Оптоволокно состоит из цилиндрической сердцевины радиусом $a$, сделанной из прозрачного материала, показатель преломления которого изменяется от $n=n_1$ на оси до $n=n_2$ (причем $1{<}n_2{<}n_1$ ) на расстоянии $a$ от оси по закону: $$n(x)=n_1\sqrt{1-\alpha^2x^2}{,} $$ где $x$ – расстояние от оси сердцевины, $\alpha$ – константа.  Сердцевина окружена оболочкой из материала с постоянным показателем преломления $n_2$ . Снаружи оптоволокна – воздух с показателем преломления $n_0$. Пусть $Oz$ – ось оптоволокна, $O$ – начало оптоволокна (центр сечения). $$n_0=1{.}000;~n_1=1{.}500;~n_2=1{.}460;~a=25~\text{мкм}{.} $$
Часть A. Первый вид плоских траекторий (3.5 балла) Монохроматический луч света входит в волокно в точке $O$ под углом падения $\theta_1$, плоскость падения луча $xOz$.
Покажите, что в любой точке хода луча в оптоволокне показатель преломления материала $n$ и угол $\theta$ между лучом и осью $Oz$ удовлетворяют соотношению $n\cos\theta=C$, где $C$– константа. Выразите $C$ через $n_1$ и $\theta_1$.
Используя результат пункта $\mathrm{A1}$ и тригонометрическое тождество $\cos\theta=1/\sqrt{1+\operatorname{tg}^2\theta}$, где $\operatorname{tg}\theta=dx/dz=x'$- угловой коэффициент касательной к траектории луча в точке ($x,z$), выведите уравнение для $x'$, не содержащее угол $\theta$.
Получите выражение для $x$ как функции от $z$ ($x=f(z)$), удовлетворяющее полученному в пункте $\mathrm{A2}$ уравнению. Это будет уравнение траектории луча света в оптоволокне. Ответ выразите через $n_1$, $n_2$, $\theta_1$, $a$ и $z$.
Постройте эскиз траекторий лучей света, входящих в оптоволокно под двумя различными углами падения $\theta_i$ (за один полный период).
Найдите максимальный угол падения $\theta_{iM}$, при котором луч света может распространяться по сердцевине волокна. Выразите через $n_1$ и $n_2$ и приведите его численное значение.
Часть B. Световые импульсы (4.0 балла) Свет используется для передачи сигналов в форме очень коротких световых импульсов (с незначительной шириной импульса).
Определите выражение для координат $z$ точек пересечения луча с осью $Oz$ при $\theta_i\neq{0}$. Ответы выразите через $n_1$, $n_2$, $\theta_1$ и $a$.
Определите время $\tau$, за которое свет доходит от точки $O$ до первой точки пересечения траектории с $Oz$, при угле падения $\theta_i\neq{0}$ и $\theta_i\leq{\theta_{iM}}$. Ответ выразите через $n_1$, $n_2$, $\theta_1$, $\alpha$ и $c$. Отношение координаты $z$ первой точки пересечения с $Oz$ ко времени $\tau$ называется скоростью распространения $v$ светового сигнала вдоль оптоволокна. Предположим, что эта скорость монотонно зависит от $\theta_i$.
Найдите скорости распространения $v_M$ и $v_0$ для углов $\theta_i=\theta_{iM}$ и $\theta_i=0$ соответственно. Выразите ответы через $c$, $n_1$, $n_2$ и приведите их численные значения. Сравните $v_M$ и $v_0$. Сравните $v_M$ и $v_0$. Сравните $v_M$ и $v_0$. Сравните $v_M$ и $v_0$.
Часть C. Оптико-электростатическая аналогия (1.0 балла) части $\mathrm{C}$ - $\mathrm{E}$ задачи решаются независимо от частей $\mathrm{A}$ и $\mathrm{B}$. Аналогии между разными задачами физики, при наличии известного решения для одной из них, зачастую позволяют получить короткое решение другой задачи.\\ В частях $\mathrm{C}$ и $\mathrm{D}$ задачи удобно воспользоваться аналогией между оптикой и механикой для анализа траектории движения луча в неоднородной оптической среде. Основным в геометрической оптике является принцип Ферма, утверждающий, что в оптической среде с показателем преломления $n\left(\vec{r}\right)$ величина оптического пути $$l_\text{о}=\displaystyle\int\limits_A^B n\left(\vec{r}\right)dl $$ между точками $A$ и $B$ принимает экстремальное значение. В основе поиска положений равновесия механических систем лежит принцип экстремума потенциальной энергии, утверждающий, что в положении равновесия потенциальная энергия системы принимает экстремальное значение. Рассмотрим невесомую нить, равномерно заряженную по длине с плотностью заряда $\lambda$ и находящуюся в электростатическом потенциале $\varphi\left(\vec{r}\right)$. Если верёвка закреплена в точках $A$ и $B$ и её собственной энергией можно пренебречь - из принципа экстремума потенциальной энергии следует, что величина $$ W_p=\lambda\int\limits_A^B\varphi\left(\vec{r}\right)dl $$ также принимает экстремальное значение. Рассмотрим такой потенциал, что $\varphi\left(\vec{r}\right)=An\left(\vec{r}\right)+B$, где $A$ – заданная, а $B$ – произвольная постоянная. Тогда, если длина нити совпадает с длиной траектории луча, форма нити совпадает с траекторией луча.
Световой импульс посылает сигнал как сходящийся пучок света, входящий в оптоволокно в точке $O$ под различными углами падения $o\leq{\theta_i}\leq{\theta_{iM}}$. Вычислите наибольшую частоту повторения импульсов $f$, при которой на расстоянии $z=1000~\text{м}$ два последовательных импульса будут различимы (то есть импульсы не перекрываются). Выразите ответ через $c$, $n_1$, $n_2$, $z$ и приведите его численное значение.
Рассмотрим нить в произвольном потенциале $\varphi(\vec{r})$. Найдите разность силы натяжения нити $T_2-T_1$ в точках с радиус-векторами $\vec{r}_2$ и $\vec{r}_1$. Ответ выразите через $\lambda$, $\varphi_1$ и $\varphi_2$.
Рассмотрим нить, находящуюся в потенциале, зависящем только от координаты $z$, т.е $\varphi=\varphi(z)$. Пусть в точке $1$ сила натяжения нити равна $T_1$, а угол между касательной к нити с осью $z$ равен $\alpha_1$. Из условия механического равновесия нити найдите её сила натяжения $T_2$ в точке $2$, в которой угол между касательной к ней с осью $z$ равен $\alpha_2$. Ответ выразите через $T_1$, $\alpha_1$ и $\alpha_2$.
Рассмотрим нить, находящуюся в сферически симметричном потенциале, зависящем только от расстояния $r$ до центра симмметрии среды, т.е $\varphi=\varphi(r)$. Пусть в точке $1$, находящейся на расстоянии $R_1$ от центра симметрии среды сила натяжения нити равна $T_1$, а угол между касательной к ней с радиус-вектором точки $1$ относительно центра симметрии равен $\alpha_1$. Из условия механического равновесия нити найдите силу её натяжения $T_2$ в точке, находящейся на расстоянии $R_2$ от центра симметрии среды, в которой угол между касательной к ней с радиус-вектором точки относительно центра симметрии равен $\alpha_2$. Ответ выразите через $T_1$, $R_1$, $\alpha_1$, $R_2$ и $\alpha_2$.
Часть D. Пространственные траектории (3.5 балла) Рассмотренная аналогия удобна при решении следующей задачи: Рассмотрим бесконечно длинный цилиндр радиусом $R$ с осью $z$, показатель преломления которого зависит от расстояния $r$ до оси цилиндра $OO'$ по закону $$ n(r)=\sqrt{2-\cfrac{r^2}{R^2}} $$ Цилиндр находится в воздухе, показатель преломления которого равен единице. Рассмотрим траектории лучей, проходящие через точку $A$ цилиндра, находящуюся на расстоянии $r_0=R/2$ от оси цилиндра. Направление распространения луча в точке входа будем характеризовать углом $\alpha_0$ между осью цилиндра и волновым вектором, а также углом $\varphi_0$, определяемым следующим образом: Пусть $\vec{e}_0$ - единичный вектор, направленный вдоль луча в точке $A$. Тогда в системе координат $x{,}y{,}z$ вектор $\vec{e}_0$ раскладывается следующим образом: $$\left(e_{0x}{,}e_{0y}{,}e_{0z}\right)=\left(\sin\alpha_0\sin\varphi_0{,}\sin\alpha_0\cos\varphi_0{,}\cos\alpha_0\right) $$
Используя результаты пунктов $\mathrm{C1}$ - $\mathrm{C3}$, докажите, что для рассматриваемых зависимостей $n(\vec{r})$ и $\varphi(\vec{r})$ сила натяжения нити $T(\vec{r})\sim{n(\vec{r})}$.
При каком значении $\alpha_0$ траектория луча представляет собой винтовую линию, соосную с оптическим цилиндром? В пунктах $\mathrm{D2}$ и $\mathrm{D3}$ величина $\alpha_0$ задана и равна $\alpha_0=\pi/4$.
При произвольном значении $\varphi$ найдите $r_{min}$ и $r_{max}$ - минимальное и максимальное расстояние от точек траектории до оси цилиндра соответственно. Ответ выразите через $R$, $r_0/R$ и $\alpha_0$ в общем виде.
Часть E. Второй вид плоских траекторий (3.0 балла) Во всех пунктах используйте обозначения из части $\mathrm{D}$. Начальные условия: $\alpha_0=\pi/2\quad r_0=R/2\quad \varphi_0=\pi/3$. В данной части задачи исследуется траектория луча в плоскости, перпендикулярной оси цилиндра. Будем решать задачу в полярной системе координат $(r{,}\theta)$ с началом на оси цилиндра. Угол $\theta$ отсчитывается от линии $OA$. Для решения задачи будем использовать следующую подстановку и обозначения: $$t=\cfrac{1}{r^2}\quad \cfrac{dt}{d\theta}=t'\quad\cfrac{d^2t}{d\theta^2}=t''{.} $$
При каких значениях $\varphi_0\in{\left[0{;}\pi\right]}$ луч движется внутри цилиндра, не выходя из него через боковую поверхность? Ответы выразите через $r_0/R$ и $\alpha_0$, а также рассчитайте их.
Найдите $t'^2$. Ответ выразите через $t$, $R$, $r_0$ и $\varphi$.
Покажите, что зависимость $t(\theta)$ можно представить в виде: $$t=\cfrac{1+A\cos2(\theta+\theta_0)}{C^2}{.} $$t=\cfrac{1+A\cos2(\theta+\theta_0)}{C^2}{.} $$t=\cfrac{1+A\cos2(\theta+\theta_0)}{C^2}{.} $$ $$t=\cfrac{1+A\cos2(\theta+\theta_0)}{C^2}{.} $$ $$t=\cfrac{1+A\cos2(\theta+\theta_0)}{C^2}{.} $$ Найдите $A$, $C$ и $\theta_0$. Ответы выразите через $R$.
Покажите, что траектория луча является эллипсом. Определите большую и малую полуоси $a$ и $b$ соответственно этого эллипса, а также наименьшие углы $\varphi_a$ и $\varphi_b$, образованные большой и малой полуосями соответственно с линией $OA$.
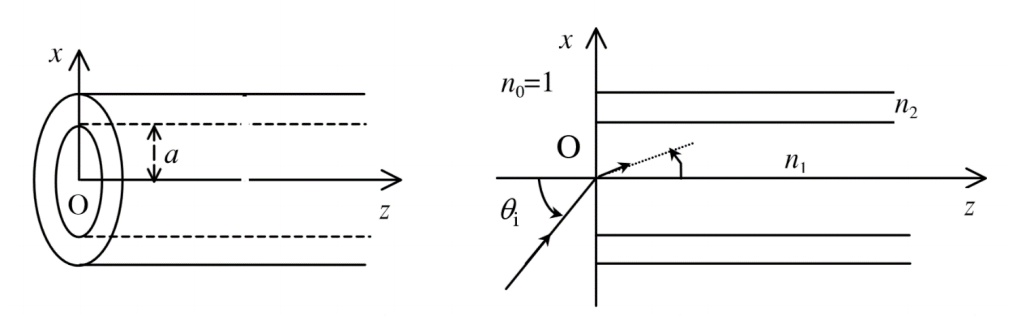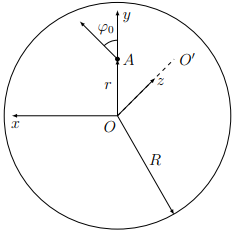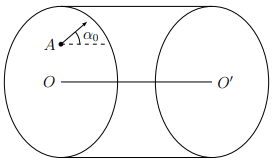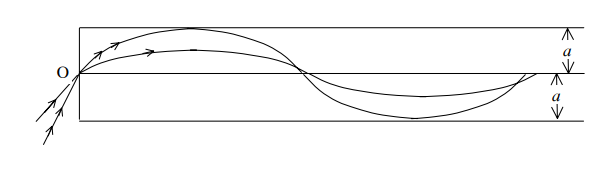
Покажите, что в любой точке хода луча в оптоволокне показатель преломления материала $n$ и угол $\theta$ между лучом и осью $Oz$ удовлетворяют соотношению $n\cos\theta=C$, где $C$– константа. Выразите $C$ через $n_1$ и $\theta_1$.
Решение: Пусть $\theta_0$ — угол преломления на основании оптоволокна. Из закона Снэлла имеем:$$n_0\sin\theta_1=n_1\sin\theta_0{.}$$Далее, поскольку луч начинает движение внутри оптоволокна на его оси, а распределение показателя преломления оптоволокна является цилиндрически симметричным — траектория луча будет плоской. Тогда имеем:$$n\sin\alpha=C{,}$$где $\alpha$ — угол падения луча на границу раздела, а $C$ — некоторая постоянная величина.Но поскольку угол $\alpha$ равен углу между направлением распространения луча и перпендикуляром к оси $z$, имеем:$$\theta+\alpha=\pi/2{.}$$Таким образом:$$n\sin\alpha=n\cos\theta=C{,}$$что и требовалось доказать.Определим величину $C$, используя значение угла $\theta_0$:$$C=n\cos\theta=n_1\cos\theta_0=n_1\sqrt{1-\left(\cfrac{n_0\sin\theta_0}{n_1}\right)^2}{,}$$или, поскольку $n_0=1$:
Ответ: $$C=\sqrt{n^2_1-\sin^2\theta_1}{.}$$

Используя результат пункта $\mathrm{A1}$ и тригонометрическое тождество $\cos\theta=1/\sqrt{1+\operatorname{tg}^2\theta}$, где $\operatorname{tg}\theta=dx/dz=x'$- угловой коэффициент касательной к траектории луча в точке ($x,z$), выведите уравнение для $x'$, не содержащее угол $\theta$.  Выразите $\alpha$ через $n_1$, $n_2$ и $a$ и приведите его численное значение.  Продифференцировав обе части уравнения для $x'$ по $z$, найдите уравнение для второй производной $x''$. Ответ выразите через $n_1$, $n_2$, $\theta_1$, $a$ и $x$.
Решение: По определению:$$x'=\cfrac{dx}{dz}=\operatorname{tg}\theta{.}$$Выражая $\operatorname{tg}\theta$ через косинус, получим:$$x'^2=\operatorname{tg}^2\theta=\cfrac{1}{\cos^2\theta}-1\Rightarrow x'=\pm\sqrt{\cfrac{1}{\cos^2\theta}-1}{.}$$Воспользуемся выражением для $\cos\theta$, полученным при решении пункта $\mathrm{A1}$: Определим величину $\alpha$:$$n^2_2=n^2_1(1-\alpha^2a^2){,}$$откуда: Подставляя выражение для $n(x)$, получим:$$x'^{2}=\cfrac{n^2}{C^2}-1=\cfrac{n^2_1(1-\alpha^2x^2)}{C^2}-1{.}$$Дифференцируя по $z$, получим:$$2x'x''=\cfrac{-2n^2_1\alpha^2xx'}{C^2}{.}$$Сокращая $x'$ и подставляя $C$, находим:$$x''=-\cfrac{n^2_1\alpha^2x}{n^2_1-\sin^2\alpha_1}{.}$$Подставляя $\alpha$, окончательно получим:
Ответ: $$x'=\pm\sqrt{\cfrac{n^2}{C^2}-1}{.}$$  Определим величину $\alpha$:$$n^2_2=n^2_1(1-\alpha^2a^2){,}$$откуда:
Ответ: $$\alpha=\frac{1}{n_1a}\sqrt{n^2_1-n^2_2}=9{.}716\cdot{10^3}~\text{м}^{-1}{.}$$  Подставляя выражение для $n(x)$, получим:$$x'^{2}=\cfrac{n^2}{C^2}-1=\cfrac{n^2_1(1-\alpha^2x^2)}{C^2}-1{.}$$Дифференцируя по $z$, получим:$$2x'x''=\cfrac{-2n^2_1\alpha^2xx'}{C^2}{.}$$Сокращая $x'$ и подставляя $C$, находим:$$x''=-\cfrac{n^2_1\alpha^2x}{n^2_1-\sin^2\alpha_1}{.}$$Подставляя $\alpha$, окончательно получим:
Ответ: $$x''=-\cfrac{(n^2_1-n^2_2)}{(n^2_1-\sin^2\theta_1)}\cfrac{x}{a^2}{.}$$

Получите выражение для $x$ как функции от $z$ ($x=f(z)$), удовлетворяющее полученному в пункте $\mathrm{A2}$ уравнению. Это будет уравнение траектории луча света в оптоволокне. Ответ выразите через $n_1$, $n_2$, $\theta_1$, $a$ и $z$.
Решение: Уравнение, полученное для $x''$ при решении пункта $\mathrm{A2}$, является уравнением гармонических колебаний:$$x''=-\omega^2x\Rightarrow x=A\sin(\omega z+\varphi_0){,}$$где $A$ — амплитуда колебаний, $\varphi_0$ — их начальная фаза, а $\omega$ — циклическая частота колебаний, определяемая выражением:$$\omega=\cfrac{1}{a}\sqrt{\cfrac{n^2_1-n^2_2}{n^2_1-\sin^2\theta_1}}{.}$$Воспользуемся начальными условиями:$$\begin{cases}x(0)=A\sin\varphi_0=0\\x'(0)=\omega A\cos\varphi_0=\operatorname{tg}\theta_0\end{cases}\Rightarrow\begin{cases}\varphi_0=0\\A=\cfrac{\operatorname{tg}\theta_0}{\omega}\end{cases}$$Подставляя выражения для $\theta_0$ и $\omega$, находим:$$A=\cfrac{\operatorname{tg}\theta_0}{\omega}=\cfrac{1}{\omega}\cfrac{1}{\sqrt{\cfrac{1}{\sin^2\theta_0}-1}}=a\sqrt{\cfrac{n^2_1-\sin^2\theta_1}{n^2_1-n^2_2}}\cfrac{1}{\sqrt{\cfrac{n^2_1}{\sin^2\theta_1}-1}}=\cfrac{a\sin\theta_1}{\sqrt{n^2_1-n^2_2}}{.}$$Окончательно получим:
Ответ: $$x(z)=\cfrac{a\sin\theta_1}{\sqrt{n^2_1-n^2_2}}\sin\left(\sqrt{\cfrac{n^2_1-n^2_2}{n^2_1-\sin^2\theta_1}}\cfrac{z}{a}\right){.}$$

Постройте эскиз траекторий лучей света, входящих в оптоволокно под двумя различными углами падения $\theta_i$ (за один полный период).
Решение: Траектории являются синусоидами, начинающимися на оси оптоволокна.При построении отметим, что амплитуда колебаний $A$ и их циклическая частота $\omega$ возрастает с увеличением $\theta_1$. Из возрастания циклической частоты с увеличением угла $\theta$ следует, что расстояния между последовательными точками пересечения траектории с осью оптоволокна при этом уменьшается.Таким образом:

Найдите максимальный угол падения $\theta_{iM}$, при котором луч света может распространяться по сердцевине волокна. Выразите через $n_1$ и $n_2$ и приведите его численное значение.
Решение: Луч распространяется по сердцевине оптоволокна, если амплитуда колебаний $A$ не превосходит радиус $a$ сердцевины оптоволокна:$$A=\cfrac{a\sin\theta}{\sqrt{n^2_1-n^2_2}}\leq a{.}$$Таким образом:
Ответ: $$\theta_{iM}=\arcsin{\sqrt{n^2_1-n^2_2}}\approx 20{.}1^{\circ}{.}$$

Определите выражение для координат $z$ точек пересечения луча с осью $Oz$ при $\theta_i\neq{0}$. Ответы выразите через $n_1$, $n_2$, $\theta_1$ и $a$.
Решение: Траектория луча пересекает ось оптоволокна в точках, определяемых условием:$$\omega z=\pi N{,}$$где $N$ — произвольное натуральное число.Подставляя $\omega$, находим:
Ответ: $$z=\pi Na\sqrt{\cfrac{n^2_1-n^2_2}{n^2_1-\sin^2\theta_1}}{.}$$

Определите время $\tau$, за которое свет доходит от точки $O$ до первой точки  пересечения траектории с $Oz$, при угле падения $\theta_i\neq{0}$ и $\theta_i\leq{\theta_{iM}}$. Ответ выразите через $n_1$, $n_2$, $\theta_1$, $\alpha$ и $c$.
Решение: По определению показателя преломления:$$n=\cfrac{c}{v}\Rightarrow v=\cfrac{c}{n}{,}$$где $c$ — скорость света в вакууме, а $v$ — скорость распространения света в среде с показателем преломления $n$.Проекция скорости распространения света на ось $x$ составляет:$$v_x=v\sin\theta{,}$$откуда:$$dx=v_xdt=v\sin\theta dt{.}$$Таким образом:$$dt=\cfrac{dx}{v\sin\theta}=\pm\cfrac{ndx}{c\sqrt{1-\cos^2\theta}}=\pm\cfrac{n^2dx}{c\sqrt{n^2-C^2}}{.}$$Подставляя $n(x)$, находим:$$dt=\pm\cfrac{n^2_1}{c}\cfrac{(1-\alpha^2x^2)dx}{\sqrt{n^2_1-C^2-n^2_1\alpha^2x^2}}=\pm\cfrac{n^2_1}{c}\cfrac{(1-\alpha^2x^2)dx}{\sqrt{\sin^2\theta_1-\alpha^2n^2_1x^2}}{.}$$Время $T$ движения от координаты $x=0$ до $x=A$ определяется выражением:$$T=\cfrac{n^2_1}{c}\int\limits_0^A\cfrac{(1-\alpha^2x^2)dx}{\sqrt{\sin^2\theta_1-\alpha^2n^2_1x^2}}{.}$$Поскольку движение является симметричным — $\tau=2T$, откуда:$$\tau=\cfrac{2n^2_1}{c}\int\limits_0^A\cfrac{(1-\alpha^2x^2)dx}{\sqrt{\sin^2\theta_1-\alpha^2n^2_1x^2}}=\cfrac{2n^2_1}{c}\left(\int\limits_0^A\cfrac{dx}{\sqrt{\sin^2\theta_1-\alpha^2n^2_1x^2}}-\int\limits_0^A\cfrac{\alpha^2x^2dx}{\sqrt{\sin^2\theta_1-\alpha^2n^2_1x^2}}\right){.}$$Воспользуемся данными в условиями первообразными:$$\int\limits_0^A\cfrac{dx}{\sqrt{\sin^2\theta_1-\alpha^2n^2_1x^2}}=\cfrac{1}{\alpha n_1}\arcsin\cfrac{\alpha n_1x}{\sin\theta_1}\Biggl|_{0}^A=\cfrac{1}{\alpha n_1}\arcsin\cfrac{\alpha n_1A}{\sin\theta_1}{.}$$Подставляя величину $A=\sin\theta_1/(\alpha n_1)$, получим:$$\int\limits_0^A\cfrac{dx}{\sqrt{\sin^2\theta_1-\alpha^2n^2_1x^2}}=\cfrac{\pi}{2\alpha n_1}{.}$$$$\int\limits_0^A\cfrac{\alpha^2x^2dx}{\sqrt{\sin^2\theta_1-\alpha^2n^2_1x^2}}=\alpha^2\left(-\cfrac{x\sqrt{\sin^2\theta_1-\alpha^2n^2_1x^2}}{2\alpha^2n^2_1}+\cfrac{\sin^2\theta_1}{2\alpha^3n^3_1}\arcsin\cfrac{\alpha n_1x}{\sin\theta_1}\right)\Biggl|_{0}^A{.}$$Аналогично подставляя величину $A$, получим:$$\int\limits_0^A\cfrac{\alpha^2x^2dx}{\sqrt{\sin^2\theta_1-\alpha^2n^2_1x^2}}=\cfrac{\pi\sin^2\theta_1}{4\alpha n^3_1}{.}$$Таким образом, для $\tau$ имеем:$$\tau=\cfrac{2n^2_1}{c}\left(\cfrac{\pi}{2\alpha n_1}-\cfrac{\pi\sin^2\theta_1}{4\alpha n^3_1}\right)=\cfrac{\pi(2n^2_1-\sin^2\theta_1)}{2\alpha n_1c}{.}$$Подставляя величину $\alpha$, окончательно получим:
Ответ: $$\tau=\cfrac{\pi a}{2c}\cfrac{2n^2_1-\sin^2\theta_1}{\sqrt{n^2_1-n^2_2}}{.}$$

Найдите скорости распространения $v_M$ и $v_0$ для углов $\theta_i=\theta_{iM}$ и $\theta_i=0$ соответственно. Выразите ответы через $c$, $n_1$, $n_2$ и приведите их численные значения.  Сравните $v_M$ и $v_0$.
Решение: Для скорости $v_0$ в силу прямолинейности движения имеем: Для скорости $v$ при произвольном угле $\theta$ имеем:$$v=\cfrac{\pi}{\omega\tau}{,}$$где $\omega$ — циклическая частота колебаний.Таким образом:$$v=\cfrac{2c\sqrt{n^2_1-n^2_2}}{a(2n^2_1-\sin^2\theta_1)}\cfrac{a\sqrt{n^2_1-\sin^2\theta_1}}{\sqrt{n^2_1-n^2_2}}=\cfrac{2c\sqrt{n^2_1-\sin^2\theta_1}}{2n^2_1-\sin^2\theta_1}{.}$$Подставляя величину $\sin\theta_M=\sqrt{n^2_1-n^2_2}$, находим: Как видно из полученных результатов:
Ответ: $$v_0=\cfrac{c}{n_1}=1{.}999~\text{м}/\text{с}{.}$$  Для скорости $v$ при произвольном угле $\theta$ имеем:$$v=\cfrac{\pi}{\omega\tau}{,}$$где $\omega$ — циклическая частота колебаний.Таким образом:$$v=\cfrac{2c\sqrt{n^2_1-n^2_2}}{a(2n^2_1-\sin^2\theta_1)}\cfrac{a\sqrt{n^2_1-\sin^2\theta_1}}{\sqrt{n^2_1-n^2_2}}=\cfrac{2c\sqrt{n^2_1-\sin^2\theta_1}}{2n^2_1-\sin^2\theta_1}{.}$$Подставляя величину $\sin\theta_M=\sqrt{n^2_1-n^2_2}$, находим:
Ответ: $$v_M=\frac{2c}{n_1\left(\cfrac{n_1}{n_2}+\cfrac{n_2}{n_1}\right)}=1{.}998~\text{м}/\text{с}{.}$$  Как видно из полученных результатов:
Ответ: $$v_M{<}v_0$$

Световой импульс посылает сигнал как сходящийся пучок света, входящий в оптоволокно в точке $O$ под различными углами падения $o\leq{\theta_i}\leq{\theta_{iM}}$.  Вычислите наибольшую частоту повторения импульсов $f$, при которой на расстоянии $z=1000~\text{м}$ два последовательных импульса будут различимы (то есть импульсы не перекрываются). Выразите ответ через $c$, $n_1$, $n_2$, $z$ и приведите его численное значение.
Решение: Импульсы будут различимы, если никакие два последовательных импульса не будут полностью перекрываться друг другом.Пусть $v_1$ и $v_2{>}v_1$ — скорости движения импульсов $1$ и $2$ соответственно. Тогда если они перекрываются, то они испущены с разницей во времени $\Delta{t}$, равной:$$\Delta{t}=\cfrac{z}{v_1}-\cfrac{z}{v_2}{.}$$Наибольшей частоте $f$ соответствует ситуация, когда $v_1=v_{min}$, а $v_2=v_{max}$, где $v_{min}$ и $v_{max}$ — минимально и максимальное возможные значения скорости $v(\theta)$ соответственно. Таким образом, для наибольшей частоты $f$ имеем:$$f=\cfrac{1}{z}\left(\cfrac{1}{v_{min}}-\cfrac{1}{v_{max}}\right)^{-1}{.}$$Определим $v_{max}$ и $v_{min}$.Величина скорости монотонно убывает с углом $\theta_1$. Покажем это, используя величину $y=\sqrt{n^2_1-\sin^2\theta_1}$:$$v=\cfrac{2cy}{n^2_1+y^2}=\cfrac{2c}{y+\cfrac{n^2_1}{y}}{.}$$Дифференцируя знаменатель по $y$:$$\cfrac{d\left(y+\cfrac{n^2_1}{y}\right)}{dy}=1-\cfrac{n^2_1}{y^2}\leq0{.}$$Поскольку при увеличении $\theta$ величина $y$ уменьшается, то величина знаменателя увеличивается, следовательно, величина скорости уменьшается.Таким образом:$$v_{max}=v(0)=v_0\qquad v_{min}=v(\theta_M)=v_M{.}$$Таким образом, для наибольшей частоты $f$ находим:$$f=\cfrac{1}{z}\left(\cfrac{1}{v_M}-\cfrac{1}{v_0}\right){,}$$или же:
Ответ: $$f=\frac{2cn_2}{z(n_1-n_2)^2}=5{.}47\cdot{10^{-1}}~\text{ГГц}{.}$$

Рассмотрим нить в произвольном потенциале $\varphi(\vec{r})$.  Найдите разность силы натяжения нити $T_2-T_1$ в точках с радиус-векторами $\vec{r}_2$ и $\vec{r}_1$. Ответ выразите через $\lambda$, $\varphi_1$ и $\varphi_2$.
Решение: Воспользуемся методом виртуальных перемещений:$$\delta{W}_p=\delta{A}_{T_2}-\delta{A}_{T_1}{,}$$где при перемещении верёвки мы сохраняем её форму и расположение в пространстве всех её элементов, кроме элемента длиной $dl$, который перемещается из положения $1$ в положение $2$.Таким образом:$$\lambda dl(\varphi_2-\varphi_1)=(T_2-T_1)dl{.}$$откуда:
Ответ: $$T_2-T_1=\lambda(\varphi_2-\varphi_1)$$

Рассмотрим нить, находящуюся в потенциале, зависящем только от координаты $z$, т.е $\varphi=\varphi(z)$. Пусть в точке $1$ сила натяжения нити равна $T_1$, а угол между касательной к нити с осью $z$ равен $\alpha_1$.  Из условия механического равновесия нити найдите её сила натяжения $T_2$ в точке $2$, в которой угол между касательной к ней с осью $z$ равен $\alpha_2$. Ответ выразите через $T_1$, $\alpha_1$ и $\alpha_2$.
Решение: Поскольку $\vec{E}=-\nabla\varphi$, имеем:$$\vec{E}=-\vec{e}_z\cfrac{d\varphi}{dz}{.}$$Таким образом, электрическое поле направлено вдоль оси $z$.Запишем условие равновесия верёвки:$$\vec{T}+d\vec{T}=\vec{T}+\lambda dl\vec{E}\Rightarrow d\vec{T}=\lambda\vec{E}dl{.}$$Из записанного соотношения следует, что компонента силы натяжения $\vec{T}$, перпендикулярная оси $z$, постоянна по всей длине верёвки, что можно записать соотношением:$$T\sin\alpha=T_1\sin\alpha_1{.}$$Таким образом:
Ответ: $$T_2=\cfrac{T_1\sin\alpha_1}{\sin\alpha_2}{.}$$

Рассмотрим нить, находящуюся в сферически симметричном потенциале, зависящем только от расстояния $r$ до центра симмметрии среды, т.е $\varphi=\varphi(r)$. Пусть в точке $1$, находящейся на расстоянии $R_1$ от центра симметрии среды сила натяжения нити равна $T_1$, а угол между касательной к ней с радиус-вектором точки $1$ относительно центра симметрии равен $\alpha_1$.  Из условия механического равновесия нити найдите силу её натяжения $T_2$ в точке, находящейся на расстоянии $R_2$ от центра симметрии среды, в которой угол между касательной к ней с радиус-вектором точки относительно центра симметрии равен $\alpha_2$. Ответ выразите через $T_1$, $R_1$, $\alpha_1$, $R_2$ и $\alpha_2$.
Решение: Поскольку потенциал является сферически симметричным:$$\vec{E}=-\nabla\varphi=-\vec{e}_r\cfrac{d\varphi}{dr}{.}$$Таким образом, электрическое поле в каждой точке направлено вдоль линии, соединяющей её с центром симметрии среды.В силу сферической симметрии форма верёвки должна быть плоской, поскольку:$$d\vec{T}=\lambda\vec{E}dl{,}$$т.е изгиб верёвки в плоскости, перпендикулярной вектору $\vec{e}_r$, не может быть скомпенсирован никакими силами.Обратим внимание, что момент силы, действующей на верёвку со стороны электростатического поля, равен нулю относительно центра симметрии среды, поскольку $\vec{E}\parallel\vec{e}_r$. Тогда момент силы её натяжения относительно центра симметрии среды должен быть постоянен, поскольку:$$\vec{M}=\bigl[\vec{R}_2\times\vec{T}_2\bigr]+\bigl[\vec{R}_1\times\bigl(-\vec{T}_1\bigr)\bigr]=0\Rightarrow \bigl[\vec{R}\times\vec{T}\bigr]=const{.}$$Таким образом:$$M=TR\sin\alpha=const{,}$$откуда:
Ответ: $$T_2=\cfrac{T_1R_1\sin\alpha_1}{R_2\sin\alpha_2}{.}$$

Используя результаты пунктов $\mathrm{C1}$ - $\mathrm{C3}$, докажите, что для рассматриваемых зависимостей $n(\vec{r})$ и $\varphi(\vec{r})$ сила натяжения нити $T(\vec{r})\sim{n(\vec{r})}$.
Ответ: Сила натяжения верёвки $T$ является линейной функцией потенциала $\varphi$, при этом для верёвки выполняется условие сохранения компоненты силы натяжения, перпендикулярной направлению электрического поля.Поскольку как длина оптического пути, так и потенциальная энергия системы в положении равновесия экстремальны, а также выполняются следующие условия:$$n\sin\alpha=const\qquad T\sin\alpha=const{,}$$Тогда, если величина силы натяжения $T$ будет прямо пропорциональна показателю преломления $n$, то уравнения, описывающие форму верёвки и форму траектории луча будут полностью эквивалентны друг другу при их одинаковой длине.

При каком значении $\alpha_0$ траектория луча представляет собой винтовую линию, соосную с оптическим цилиндром?
Решение: Поскольку верёвка принимает форму винтовой линии, соосной с осью $z$:$$\varphi=\pi/2=const\qquad \alpha=\alpha_0=const$$Для электрического поля имеем:$$\vec{E}=-\vec{e}_r\cfrac{d\varphi}{dr}{.}$$Таким образом, в каждой точке электрическое поле направлено перпендикулярно оси $z$.Запишем условие равновесия элемента верёвки:$$d\vec{T}=\lambda\vec{E}dl{.}$$Поскольку верёвка принимает форму винтовой линии, $\vec{E}\perp\vec{T}$, а значит $d\vec{T}\perp\vec{T}$, т.е модуль силы натяжения верёвки и её проекция на ось $z$ являются постоянными величинами:$$T=const\qquad T_z=T\cos\alpha=const{.} $$Пусть $T_\perp$ — компонента силы натяжения верёвки, перпендикулярная оси $z$. Для неё имеем:$$T_\perp=T\sin\alpha{.}$$Тогда условие равновесия можно переписать в следующей форме:$$|d\vec{T}|=T\sin\alpha d\theta=\lambda E_rdl{,}$$где $d\theta$ — угол поворота в цилиндрической системе координат. Тогда длина $dl$ элемента верёвки определяется выражением:$$dl=\cfrac{rd\theta}{\sin\alpha}{.}$$Таким образом:$$T\sin\alpha=\cfrac{\lambda E_rr}{\sin\alpha}{,}$$или же с учётом того, что $\lambda E_r=-\lambda d\varphi/dr=-dT/dr$:$$T=-\cfrac{r}{\sin^2\alpha}\cfrac{dT}{dr}{.}$$Переходя к показателю преломления:$$n=-\cfrac{r}{\sin^2\alpha}\cfrac{dn}{dr}$$Подставляя выражение для $n$ и дифференцируя его, получим:$$\sqrt{2-\cfrac{r^2}{R^2}}=-\cfrac{r}{\sin^2\alpha}\cdot\cfrac{1}{2\sqrt{2-\cfrac{r^2}{R^2}}}\left(-\cfrac{2r}{R^2}\right){,}$$откуда:$$2-\cfrac{r^2}{R^2}=\cfrac{r^2}{R^2\sin^2\alpha}{.}$$Учитывая, что $r=r_0$, а $\alpha=\alpha_0$, получим:
Ответ: $$\alpha_0=\arcsin\sqrt{\cfrac{1}{\cfrac{2R^2}{r^2}-1}}=\arcsin\sqrt{\cfrac{1}{7}}\approx 22{.}1^{\circ}{.}$$

При произвольном значении $\varphi$ найдите $r_{min}$ и $r_{max}$ - минимальное и максимальное расстояние от точек траектории до оси цилиндра соответственно. Ответ выразите через $R$, $r_0/R$ и $\alpha_0$ в общем виде.
Решение: Запишем условие равновесия элемента верёвки:$$d\vec{T}=\lambda\vec{E}dl{.}$$Из данного соотношения следует, что компонента силы натяжения верёвки, направленная вдоль оси $z$, остаётся постоянной, т.е:$$T\cos\alpha=T_0\cos\alpha_0=const{.}$$Переходя к оптике, получим:$$n\cos\alpha=n_0\cos\alpha_0=c_1{.}$$Поскольку электрическое поле направлено перпендикулярно оси $z$, проекция на ось $z$ момента сил, действующих на верёвку со стороны электрического поля, равна нулю. Таким образом, проекция на ось $z$ момента силы натяжения верёвки остаётся постоянной:$$M_z=rT_\perp\sin\varphi=Tr\sin\alpha\sin\varphi=T_0r_0\sin\alpha_0\sin\varphi_0=const{.}$$Переходя к оптике получим:$$nr\sin\alpha\sin\varphi=n_0r_0\sin\alpha_0\sin\varphi_0=const=Rc_2{.}$$Скомбинируем полученные инварианты:$$R^2c^2_2=n^2r^2\sin^2\alpha\sin^2\varphi=(n^2-n^2\cos^2\alpha)r^2\sin^2\varphi=(n^2-c^2_1)r^2\sin^2\varphi{.}$$В положениях, соответствующих $r_{min}$ и $r_{max}$, имеем $\sin\varphi=1$, поэтому:$$R^2c^2_2=(n^2-c^2_1)r^2{.}$$Подставляя $n(r)$, получим:$$r^4-2(2-c^2_1)r^2R^2+R^4c^2_2=0$$Решая квадратное уравнение, получим:$$r=R\sqrt{\cfrac{(2-c^2_1)\pm\sqrt{(2-c^2_1)^2-4c^2_2}}{2}}{.}$$Корни со знаками $+$ и $-$ соответствует $r_{max}$ и $r_{min}$ соответственно.Подставляя $c_1$ и $c_2$, находим:
Ответ: $$r_{max{,}min}=R\sqrt{\frac{2-\left(2-\cfrac{r^2_0}{R^2}\right)\cos^2\alpha_0\pm\sqrt{\left(2-\left(2-\cfrac{r^2_0}{R^2}\right)\cos^2\alpha_0\right)^2-4\left(2-\cfrac{r^2_0}{R^2}\right)\cfrac{r^2_0}{R^2}\sin^2\varphi_0\sin^2\alpha_0}}{2}}{.}$$

При каких значениях $\varphi_0\in{\left[0{;}\pi\right]}$ луч движется внутри цилиндра, не выходя из него через боковую поверхность? Ответы выразите через $r_0/R$ и $\alpha_0$, а также рассчитайте их.
Решение: Проверим, что расстояния $r_{max}$ и $r_{min}$ являются действительными. Критерием этого является положительность дискриминанта:$$(2-c^2_1)^2\geq 4c^2_2\Rightarrow 2-c^2_1\geq 2c_2{.}$$Подставляя $c_1$ и $c_2$, получим:$$2\geq \left(2-\cfrac{r^2_0}{R^2}\right)^2\cos^2\alpha+2\sqrt{2-\cfrac{r^2_0}{R^2}}\cfrac{r_0}{R}\sin\alpha_0\sin\varphi_0\Rightarrow \sin\varphi_0\leq\cfrac{2-\left(2-\cfrac{r^2_0}{R^2}\right)\cos^2\alpha_0}{2\sqrt{2-\cfrac{r^2_0}{R^2}}\cfrac{r_0}{R}\sin\alpha_0}=\cfrac{11}{4\sqrt{7}}{.}$$Данное соотношение выполняется при любых значениях $\varphi_0$.Остаётся потребовать, что $r_{max}\leq{R}$, что задаётся соотношением:$$\cfrac{2-c^2_1+\sqrt{(2-c^2_1)^2-4c^2_2}}{2}\leq 1\Rightarrow (2-c^2_1)^2-4c^2_2\leq 4-4(2-c^2_1)+(2-c^2_1)^2{,}$$или же:$$c^2_1+c^2_2\geq 1{.}$$Подставляя выражения для $c_1$ и $c_2$, получим:$$\left(2-\cfrac{r^2_0}{R^2}\right)\left(\cos^2\alpha_0+\sin^2\alpha_0\sin^2\varphi_0\cfrac{r^2_0}{R^2}\right)\geq 1{.}$$Таким образом:$$\sin^2\varphi_0\geq\cfrac{\cfrac{1}{2-\cfrac{r^2_0}{R^2}}-\cos^2\alpha_0}{\sin^2\alpha_0\cfrac{r^2_0}{R^2}}=\cfrac{1-\cos^2\alpha_0\left(2-\cfrac{r^2_0}{R^2}\right)}{\sin^2\alpha_0\cfrac{r^2_0}{R^2}\left(2-\cfrac{r^2_0}{R^2}\right)}{,}$$откуда для возможных значений $\varphi_0$ находим:
Ответ: $$\arcsin\left(\cfrac{1-\cos^2\alpha_0\left(2-\cfrac{r^2_0}{R^2}\right)}{\sin^2\alpha_0\cfrac{r^2_0}{R^2}\left(2-\cfrac{r^2_0}{R^2}\right)}\right)\leq\varphi_0\leq \pi-\cfrac{1-\cos^2\alpha_0\left(2-\cfrac{r^2_0}{R^2}\right)}{\sin^2\alpha_0\cfrac{r^2_0}{R^2}\left(2-\cfrac{r^2_0}{R^2}\right)}{.}$$$$49{.}1^{\circ}=0{.}857~\text{рад}=\arcsin\cfrac{2}{\sqrt{7}}\leq\varphi_0\leq \pi-\arcsin\cfrac{2}{\sqrt{7}}=2{.}285~\text{рад}\approx 130{.}9^{\circ}{.}$$

Найдите $t'^2$. Ответ выразите через $t$, $R$, $r_0$ и $\varphi$.
Решение: Траектории будут плоскими и перпендикулярными оси цилиндра, поэтому выполняется:$$nr\sin\varphi=const=C{.}$$Для тангенса угла $\varphi$ имеем:$$\operatorname{tg}\varphi=r\cfrac{d\theta}{dr}{.}$$Избавимся от угла $\varphi$:$$\cfrac{1}{\sin^2\varphi}=\cfrac{n^2r^2}{C^2}=1+\cfrac{1}{\operatorname{tg}^2\varphi}=\cfrac{1}{r^2}\left(\cfrac{dr}{d\theta}\right)^2{.}$$Преобразуем величину $dr/d\theta$ к нужной переменной:$$\cfrac{dr}{d\theta}=\cfrac{dr}{dt}\cfrac{dt}{d\theta}=-\cfrac{r^3t'}{2}{.}$$Таким образом:$$\cfrac{1}{r^2}\cfrac{r^6t'^2}{4}=\cfrac{t'^2}{4t^2}=\cfrac{n^2r^2}{C^2}-1=\cfrac{1}{C^2}\left(2-\cfrac{1}{tR^2}\right)\cfrac{1}{t}-1{,}$$откуда:$$t'^2=\cfrac{4}{C^2}\left(2t-\cfrac{1}{R^2}\right)-4t^2{.}$$Подставляя $C$, находим:
Ответ: $$t'^2=\cfrac{4\left(2t-\cfrac{1}{R^2}\right)}{\left(2-\cfrac{r^2_0}{R^2}\right)R^2\sin^2\varphi_0}-4t^2{.}$$

Покажите, что зависимость $t(\theta)$ можно представить в виде:  $$t=\cfrac{1+A\cos2(\theta+\theta_0)}{C^2}{.}  $$  Найдите $A$, $C$ и $\theta_0$. Ответы выразите через $R$.
Решение: Дифференцируя полученное уравнение по углу $\theta$, получим:$$2t't''=\cfrac{8t'}{C^2}-8tt'\Rightarrow t''=\cfrac{4}{C^2}-4t=-4\left(t-\cfrac{1}{C^2}\right){.}$$Данное уравнение представляет собой уравнение гармонических колебаний со смещением. Вводя величину $t_1=t-1/C^2$, получим:$$t''_1=-4t_1\Rightarrow t_1=a\cos 2(\theta+\theta_0){.}$$Таким образом:$$t=a\cos 2(\theta+\theta_0)+\cfrac{1}{C^2}=\cfrac{1+A\cos 2(\theta+\theta_0)}{C^2}{,}$$что и требовалось доказать. Для величины $C$ сразу находим:$$C=n_0r_0\sin\varphi_0{,}$$или же Из начальных условий имеем:$$\begin{cases}t(0)=\cfrac{1+A\cos 2\theta_0}{C^2}\\t'(0)=-\cfrac{2A\sin 2\theta_0}{C^2}{.}\end{cases}$$Выражение для $t(0)$ является известным:$$t(0)=\cfrac{1}{r^2_0}=\cfrac{4}{R^2}{.}$$Получим выражение для $t'(0)$:$$t'=-\cfrac{2}{r^3}\cfrac{dr}{d\theta}=-\cfrac{2}{r^2\operatorname{tg}\varphi}\Rightarrow t'(0)=-\cfrac{2}{r^2_0\operatorname{tg}\varphi_0}=-\cfrac{8}{\sqrt{3}R^2}{.}$$Для $A$ находим:$$A=\sqrt{A^2\sin^22\theta_0+A^2\cos^22\theta_0}=\sqrt{(C^2t(0)-1)^2+\left(\cfrac{C^2t'(0)}{2}\right)^2}{.}$$Подставляя $C$, $t(0)$ и $t'(0)$, находим: Рассчитаем величины $\sin 2\theta_0$ и $\cos 2\theta_0$:$$\cos 2\theta_0=\cfrac{Ct^2(0)-1}{A}=\cfrac{5}{2\sqrt{43}}{>}0{.}$$$$\sin 2\theta_0=-\cfrac{C^2t'(0)}{2A}=\cfrac{7\sqrt{3}}{2\sqrt{43}}{>}0{.}$$Таким образом, обе тригонометрические функции принимают положительное значение. Тогда $2\theta_0$ находится в следующем диапазоне:$$0{<}2\theta_0{<}\ \cfrac{\pi}{2}{.}$$Окончательно:
Ответ: $$C=\sqrt{2-\cfrac{r^2_0}{R^2}}\cfrac{r_0}{R}\sin\varphi_0=\cfrac{R\sqrt{21}}{8}{.}$$  Из начальных условий имеем:$$\begin{cases}t(0)=\cfrac{1+A\cos 2\theta_0}{C^2}\\t'(0)=-\cfrac{2A\sin 2\theta_0}{C^2}{.}\end{cases}$$Выражение для $t(0)$ является известным:$$t(0)=\cfrac{1}{r^2_0}=\cfrac{4}{R^2}{.}$$Получим выражение для $t'(0)$:$$t'=-\cfrac{2}{r^3}\cfrac{dr}{d\theta}=-\cfrac{2}{r^2\operatorname{tg}\varphi}\Rightarrow t'(0)=-\cfrac{2}{r^2_0\operatorname{tg}\varphi_0}=-\cfrac{8}{\sqrt{3}R^2}{.}$$Для $A$ находим:$$A=\sqrt{A^2\sin^22\theta_0+A^2\cos^22\theta_0}=\sqrt{(C^2t(0)-1)^2+\left(\cfrac{C^2t'(0)}{2}\right)^2}{.}$$Подставляя $C$, $t(0)$ и $t'(0)$, находим:
Ответ: $$A=\sqrt{\left(\left(2-\cfrac{r^2_0}{R^2}\right)\sin^2\varphi_0-1\right)^2+\left(-\left(2-\cfrac{r^2_0}{R^2}\right)\cfrac{\sin 2\varphi_0}{2}\right)^2}=\cfrac{\sqrt{43}}{8}{.}$$  Рассчитаем величины $\sin 2\theta_0$ и $\cos 2\theta_0$:$$\cos 2\theta_0=\cfrac{Ct^2(0)-1}{A}=\cfrac{5}{2\sqrt{43}}{>}0{.}$$$$\sin 2\theta_0=-\cfrac{C^2t'(0)}{2A}=\cfrac{7\sqrt{3}}{2\sqrt{43}}{>}0{.}$$Таким образом, обе тригонометрические функции принимают положительное значение. Тогда $2\theta_0$ находится в следующем диапазоне:$$0{<}2\theta_0{<}\ \cfrac{\pi}{2}{.}$$Окончательно:
Ответ: $$\theta_0=\cfrac{1}{2}\operatorname{arctg}\left(\cfrac{\left(2-\cfrac{r^2_0}{R^2}\right)\sin 2\varphi_0}{2\left(\left(2-\cfrac{r^2_0}{R^2}\right)\sin^2\varphi_0-1\right)}\right)=\cfrac{1}{2}\operatorname{arctg}\cfrac{7\sqrt{3}}{5}\approx 33{.}8^{\circ}{.}$$

Покажите, что траектория луча является эллипсом.  Определите большую и малую полуоси $a$ и $b$ соответственно этого эллипса, а также наименьшие углы $\varphi_a$ и $\varphi_b$, образованные большой и малой полуосями соответственно с линией $OA$.
Решение: Рассмотрим эллипс, заданный в декартовых координатах:$$\cfrac{x^2}{a^2}+\cfrac{y^2}{b^2}=1{.}$$Пусть координаты $x{,}y$ связаны с полярными координатами $r{,}\theta$ следующими соотношениями:$$x=r\sin\theta\qquad y=r\cos\theta{.}$$Таким образом:$$\cfrac{r^2\sin^2\theta}{a^2}+\cfrac{r^2\cos^2\theta}{b^2}=1\Rightarrow\cfrac{1}{r^2}=t=\cfrac{\sin^2\theta}{a^2}+\cfrac{\cos^2\theta}{b^2}=\cfrac{a^2+b^2+\cos 2\theta(a^2-b^2)}{2a^2b^2}{.}$$Последнее выражение доказывает, что траектория действительно является эллипсом, причём поворотом системы на угол $\theta_0$ в отрицательном направлении линия $OA$ переходит в ось $y$.Таким образом: Для определения отношения полуосей воспользуемся следующим соотношением:$$\cfrac{a^2-b^2}{a^2+b^2}=A\Rightarrow \cfrac{b}{a}=\sqrt{\cfrac{1-A}{1+A}}{.}$$Теперь мы можем определить полуоси:$$C^2=\cfrac{a^2b^2}{a^2+b^2}\Rightarrow\begin{cases}a=C\sqrt{\cfrac{2}{1-A}}\\b=C\sqrt{\cfrac{2}{1+A}}\end{cases}$$Подставляя $A$ и $C$, находим:
Ответ: $$\varphi_x=\cfrac{1}{2}\left(\pi-\operatorname{arctg}\cfrac{7\sqrt{3}}{5}\right)=55{.}2^{\circ}\qquad\varphi_y=\cfrac{1}{2}\operatorname{arctg}\cfrac{7\sqrt{3}}{5}=33{.}8^{\circ}{.}$$  Для определения отношения полуосей воспользуемся следующим соотношением:$$\cfrac{a^2-b^2}{a^2+b^2}=A\Rightarrow \cfrac{b}{a}=\sqrt{\cfrac{1-A}{1+A}}{.}$$Теперь мы можем определить полуоси:$$C^2=\cfrac{a^2b^2}{a^2+b^2}\Rightarrow\begin{cases}a=C\sqrt{\cfrac{2}{1-A}}\\b=C\sqrt{\cfrac{2}{1+A}}\end{cases}$$Подставляя $A$ и $C$, находим:
Ответ: $$a=\cfrac{R\sqrt{21}}{2\sqrt{8-\sqrt{43}}}{.}$$$$b=\cfrac{R\sqrt{21}}{2\sqrt{8+\sqrt{43}}}{.}$$
Темы:
T, ★★